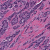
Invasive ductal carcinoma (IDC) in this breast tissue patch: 1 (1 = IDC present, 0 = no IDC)